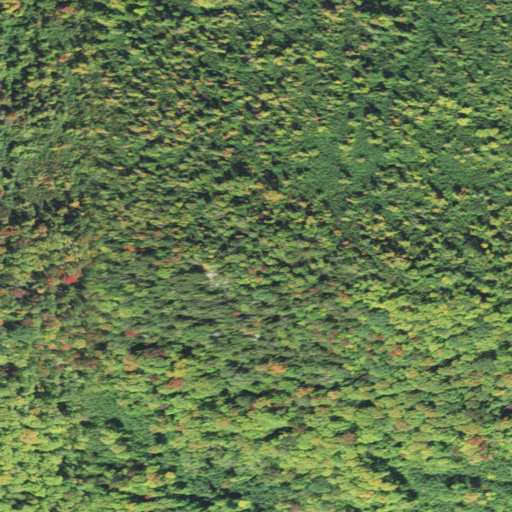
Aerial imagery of mountain in New Hampshire named Boy Mountain containing deciduous forest, mixed forest, shrub, and grassland